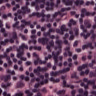
Metastatic tissue present: no